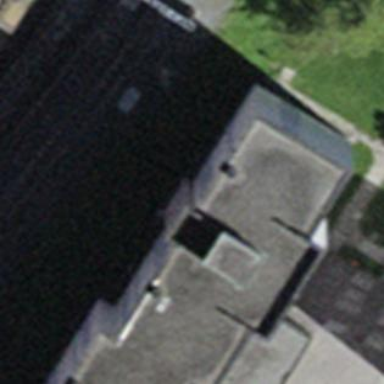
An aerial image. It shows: Building with flat roof.